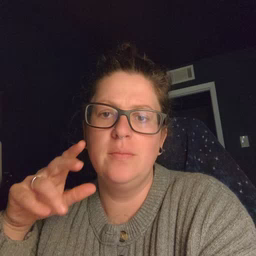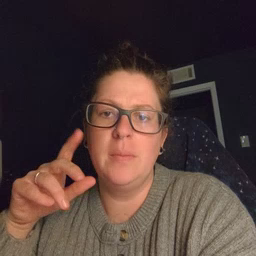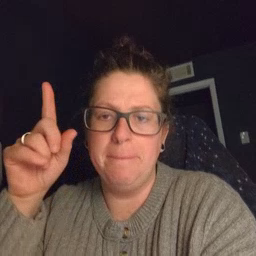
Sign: up